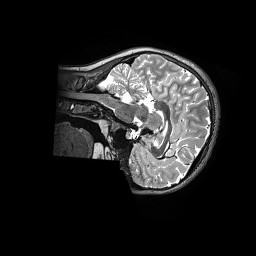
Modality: T2w
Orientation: sagittal
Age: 12
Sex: female
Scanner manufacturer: siemens
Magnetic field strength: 3 T
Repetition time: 3.2 s
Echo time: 0.564 s